Interaction volume radius: 5 \u00c5
Interaction volume height: 50 \u00c5
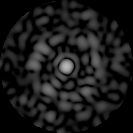
Disorder parameter: 0.8353